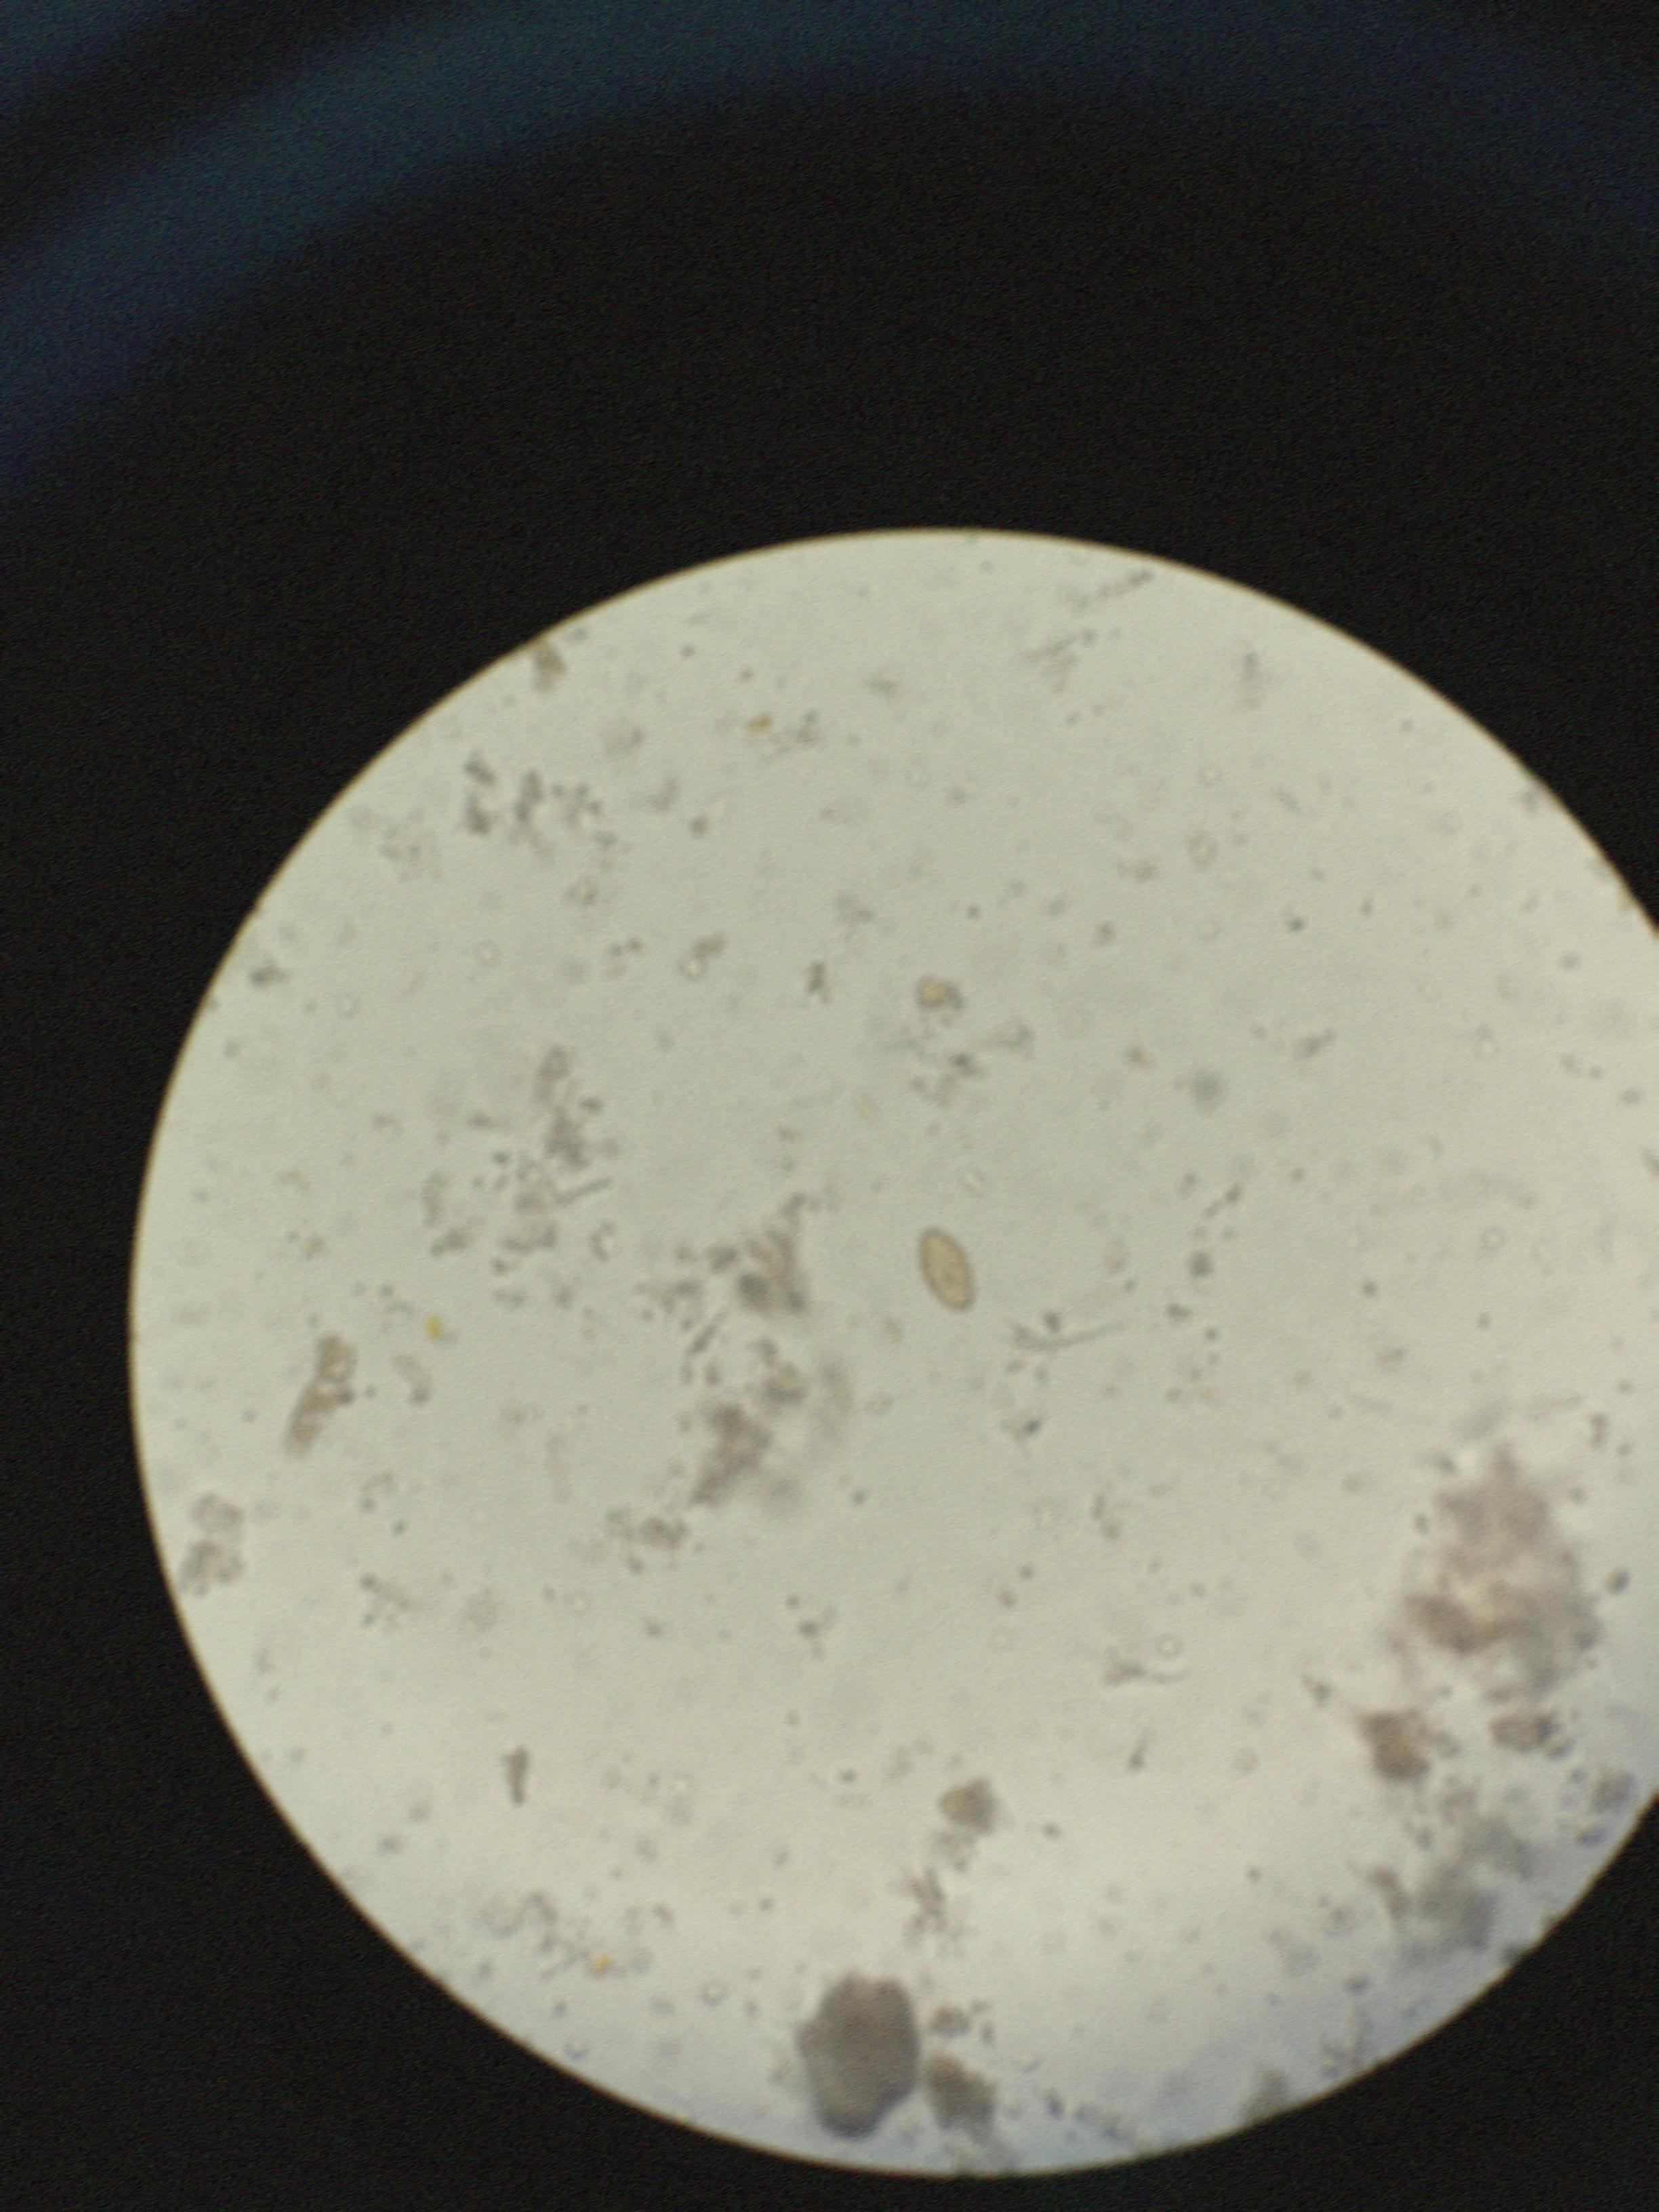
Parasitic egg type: Opisthorchis viverrine